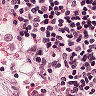
Metastatic tissue present: no